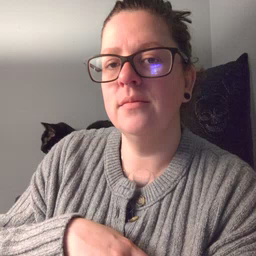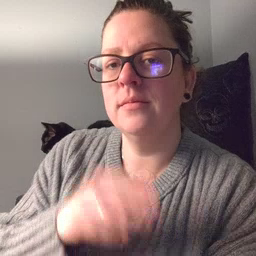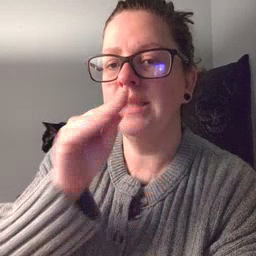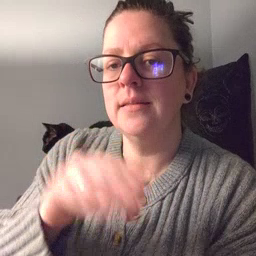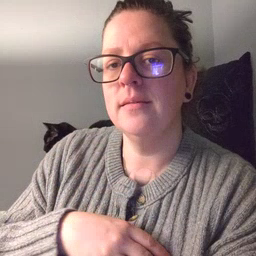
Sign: kiss